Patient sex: F
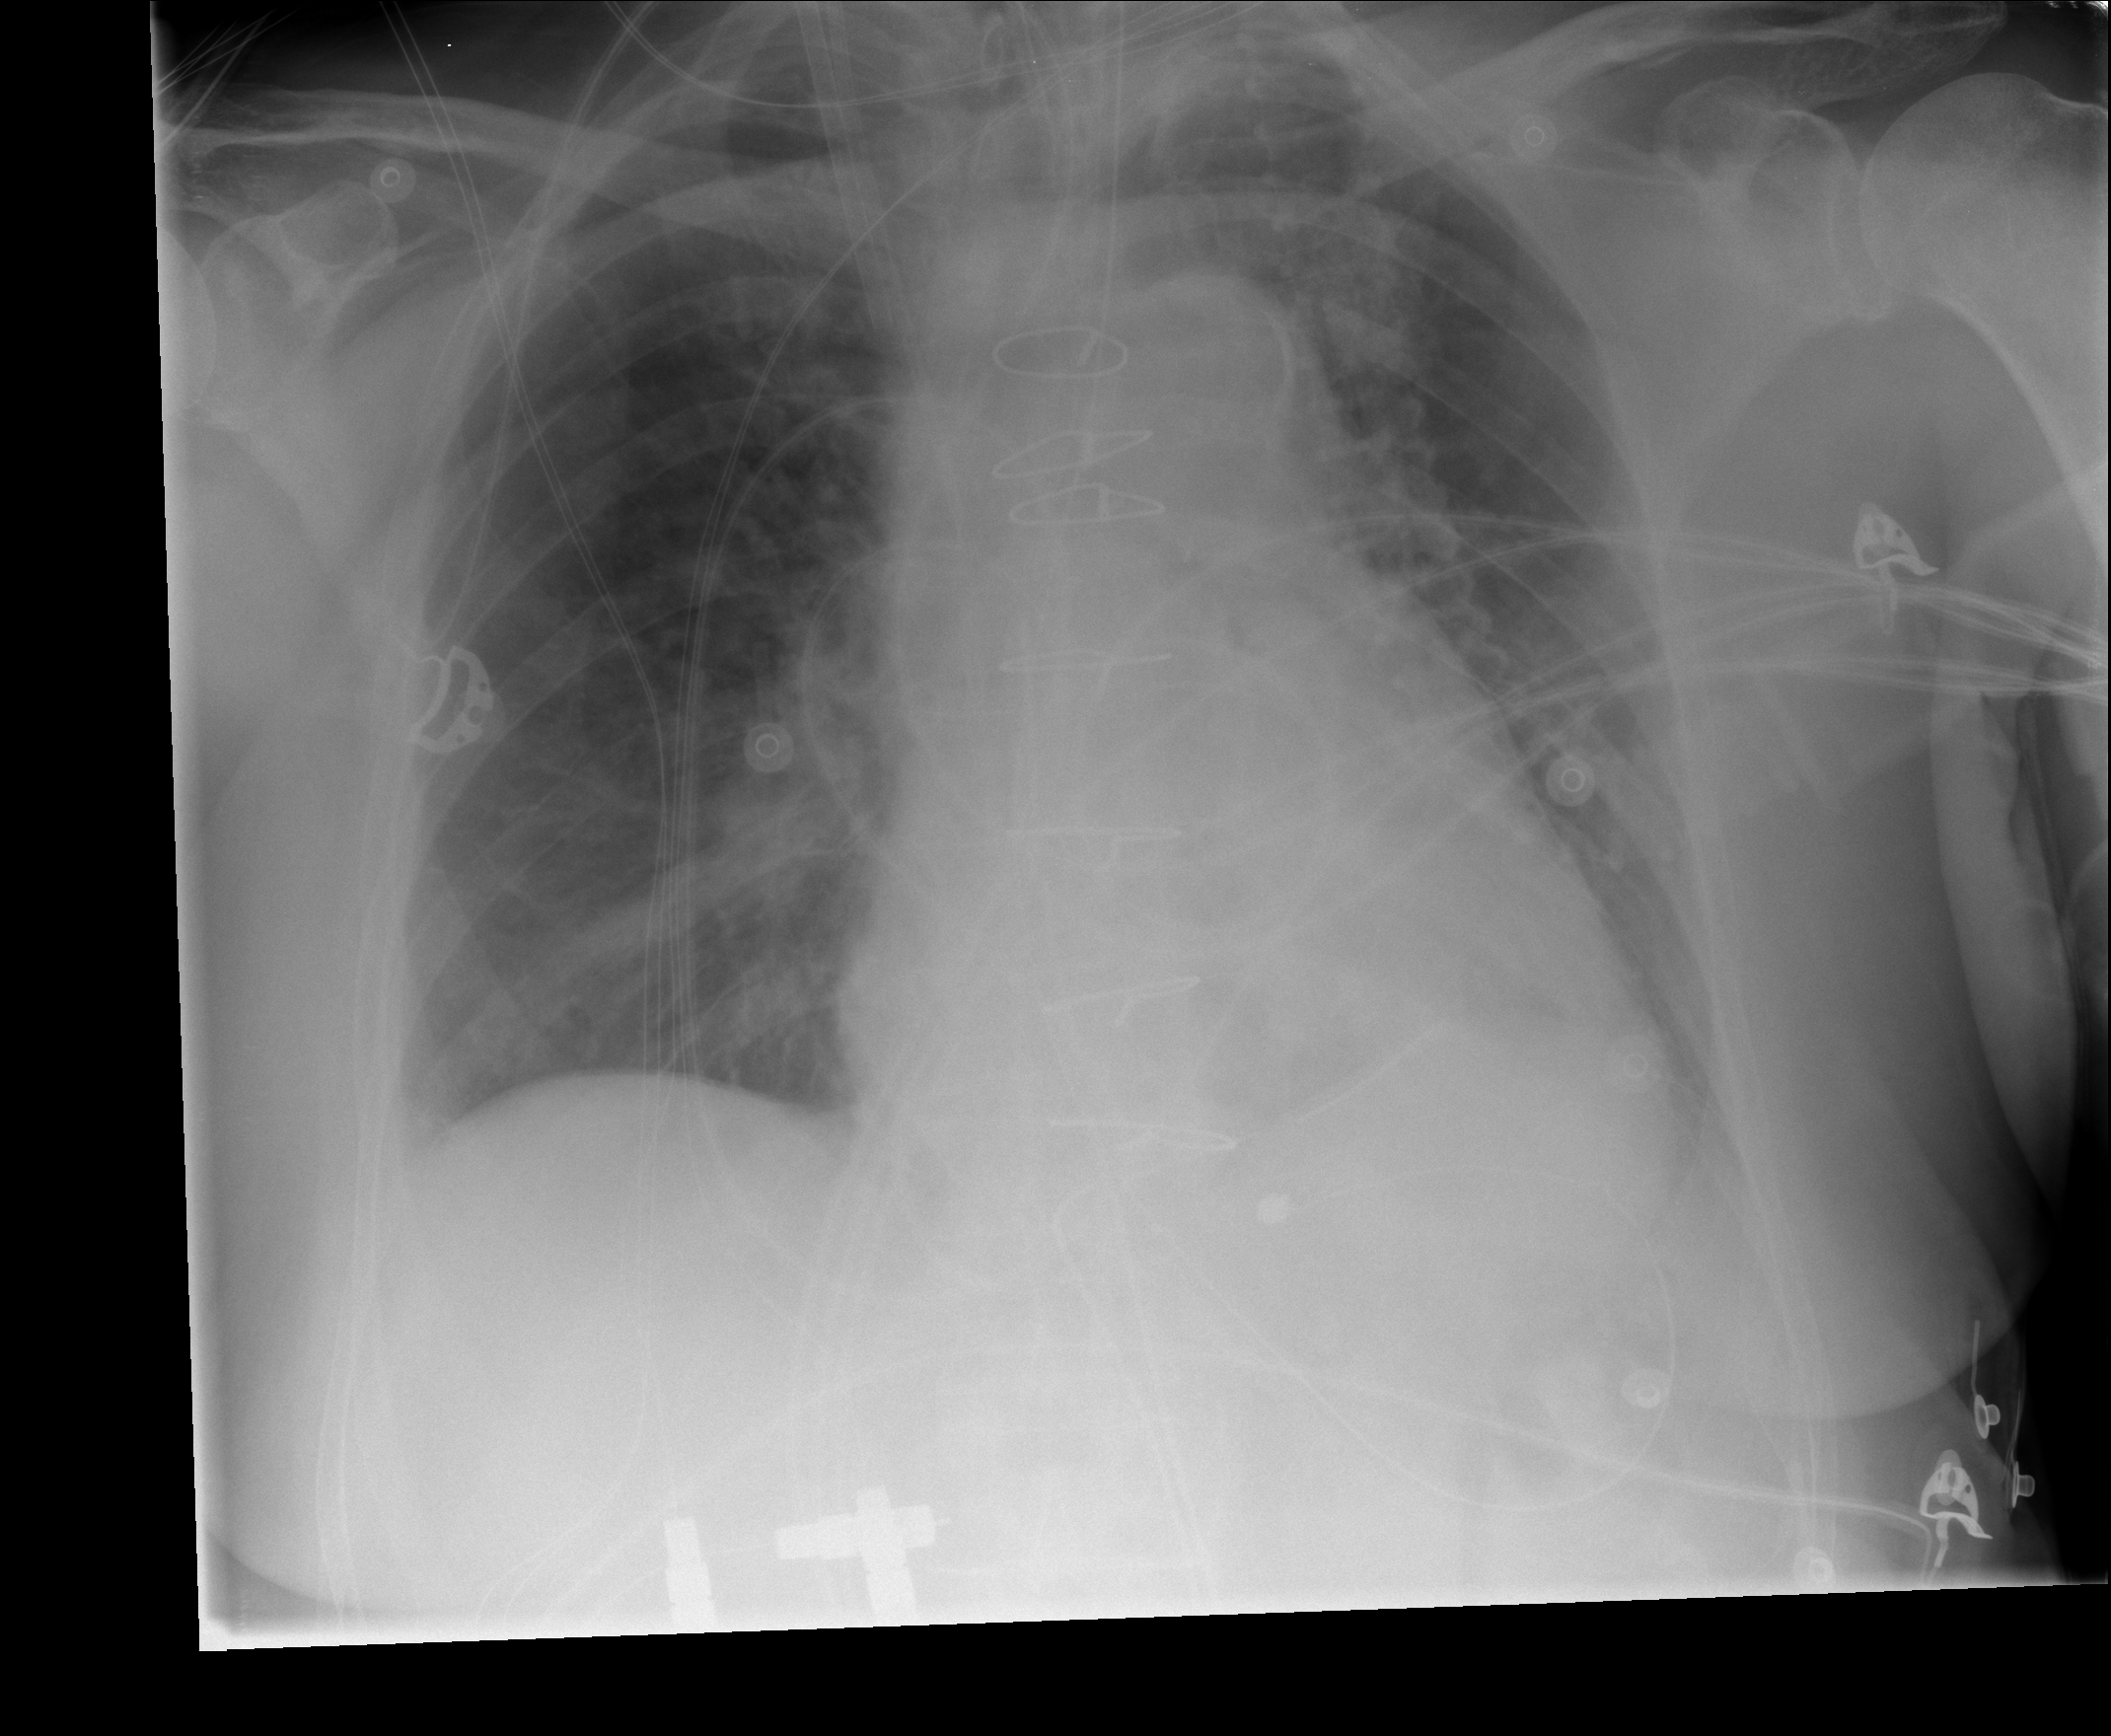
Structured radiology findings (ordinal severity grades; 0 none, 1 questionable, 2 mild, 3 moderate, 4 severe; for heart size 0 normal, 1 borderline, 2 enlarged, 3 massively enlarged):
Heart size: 1
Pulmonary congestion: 0
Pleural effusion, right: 0
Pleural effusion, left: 0
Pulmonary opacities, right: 0
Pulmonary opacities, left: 0
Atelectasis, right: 2
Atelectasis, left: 2